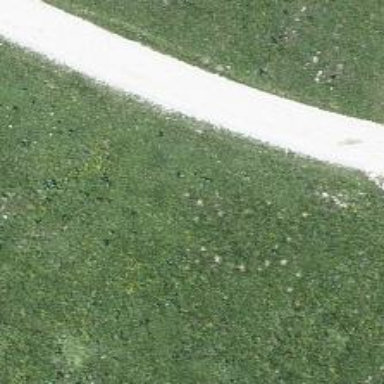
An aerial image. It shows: Track with fine gravel surface graded as grade 2.